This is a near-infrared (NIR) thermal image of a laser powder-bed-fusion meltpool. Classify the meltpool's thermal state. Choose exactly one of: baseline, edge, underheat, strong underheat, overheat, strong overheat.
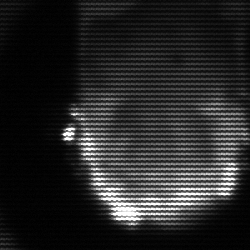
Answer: baseline